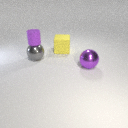
large gray metal sphere in front of large yellow rubber cube